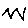
Label: zigzag